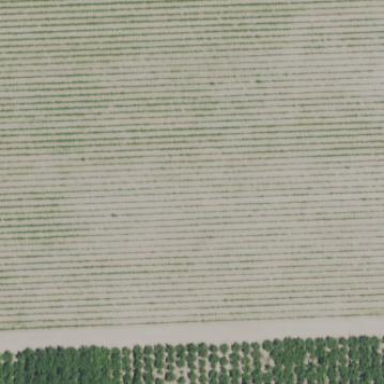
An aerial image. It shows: Vineyard.